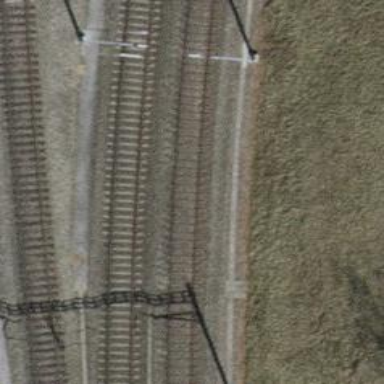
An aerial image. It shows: Railway track with contact line for electrification.